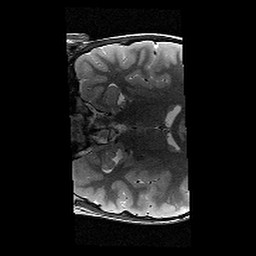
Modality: T2w
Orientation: coronal
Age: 11
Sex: male
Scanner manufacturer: siemens
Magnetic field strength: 3 T
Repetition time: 9.23 s
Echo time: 0.067 s